Field crop: tomato
Growth stage: 1
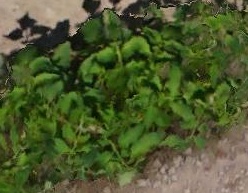
Species: tomato